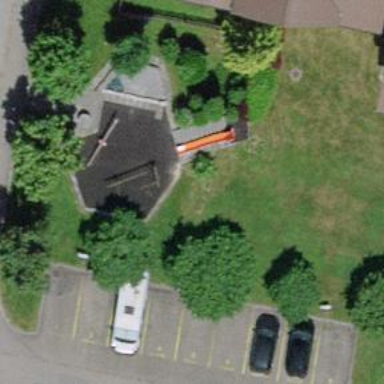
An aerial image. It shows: Playground featuring swings.